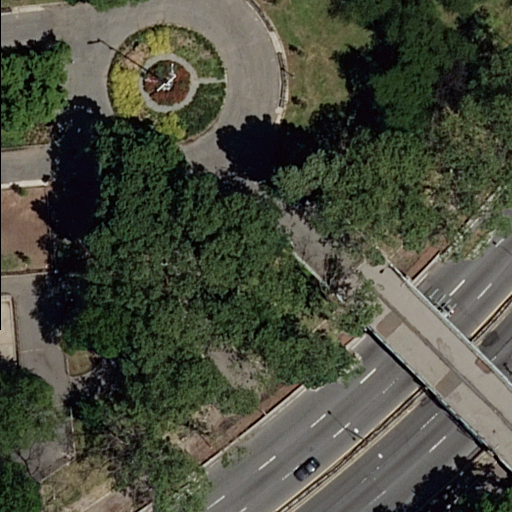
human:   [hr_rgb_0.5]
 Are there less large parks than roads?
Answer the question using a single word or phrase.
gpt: yes

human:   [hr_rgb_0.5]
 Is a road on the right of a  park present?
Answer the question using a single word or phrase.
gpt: yes

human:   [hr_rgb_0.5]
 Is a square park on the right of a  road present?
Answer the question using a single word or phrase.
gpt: no

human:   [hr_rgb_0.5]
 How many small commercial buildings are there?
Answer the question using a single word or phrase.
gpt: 0

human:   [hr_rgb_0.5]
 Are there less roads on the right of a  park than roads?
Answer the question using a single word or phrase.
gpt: yes

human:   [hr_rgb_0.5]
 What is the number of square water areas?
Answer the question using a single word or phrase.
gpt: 0

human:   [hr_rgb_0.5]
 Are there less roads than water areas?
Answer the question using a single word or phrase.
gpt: no

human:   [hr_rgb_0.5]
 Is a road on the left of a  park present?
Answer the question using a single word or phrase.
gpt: yes

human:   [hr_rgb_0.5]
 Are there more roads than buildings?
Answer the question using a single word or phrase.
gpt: yes

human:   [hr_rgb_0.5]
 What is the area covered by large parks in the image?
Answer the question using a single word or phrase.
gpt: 7720m2

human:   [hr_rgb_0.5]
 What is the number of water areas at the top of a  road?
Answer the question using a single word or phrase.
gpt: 0

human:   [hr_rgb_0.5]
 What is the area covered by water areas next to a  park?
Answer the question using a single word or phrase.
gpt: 0m2

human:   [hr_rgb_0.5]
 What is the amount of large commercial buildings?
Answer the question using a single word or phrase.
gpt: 0

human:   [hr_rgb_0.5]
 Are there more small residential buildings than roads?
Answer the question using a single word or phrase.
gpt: no

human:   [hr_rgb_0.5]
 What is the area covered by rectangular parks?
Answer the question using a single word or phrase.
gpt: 7720m2

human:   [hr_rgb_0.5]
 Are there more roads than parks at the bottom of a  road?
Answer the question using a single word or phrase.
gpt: yes

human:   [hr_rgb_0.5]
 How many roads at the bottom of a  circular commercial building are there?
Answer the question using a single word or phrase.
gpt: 0

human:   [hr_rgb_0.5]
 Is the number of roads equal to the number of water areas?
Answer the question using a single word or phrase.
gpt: no

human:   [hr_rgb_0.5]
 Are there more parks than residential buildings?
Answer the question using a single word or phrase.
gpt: yes

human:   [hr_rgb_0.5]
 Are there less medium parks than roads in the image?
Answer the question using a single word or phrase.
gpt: yes

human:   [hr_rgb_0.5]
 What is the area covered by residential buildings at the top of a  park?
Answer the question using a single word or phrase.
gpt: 0m2

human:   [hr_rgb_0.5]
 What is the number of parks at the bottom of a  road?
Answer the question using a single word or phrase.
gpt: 0

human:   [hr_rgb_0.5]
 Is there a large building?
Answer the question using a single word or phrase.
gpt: no

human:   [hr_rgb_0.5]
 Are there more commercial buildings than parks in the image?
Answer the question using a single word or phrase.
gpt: no

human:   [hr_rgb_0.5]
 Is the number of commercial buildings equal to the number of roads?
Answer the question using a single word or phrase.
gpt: no

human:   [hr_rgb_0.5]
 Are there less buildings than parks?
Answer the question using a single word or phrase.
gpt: yes

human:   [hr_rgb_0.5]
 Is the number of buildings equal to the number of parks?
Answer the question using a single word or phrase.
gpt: no

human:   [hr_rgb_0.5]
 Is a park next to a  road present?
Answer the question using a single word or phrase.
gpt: yes

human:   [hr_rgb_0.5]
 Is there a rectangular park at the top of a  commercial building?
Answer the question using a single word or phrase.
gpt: no

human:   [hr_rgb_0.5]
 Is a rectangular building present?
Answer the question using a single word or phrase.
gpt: no

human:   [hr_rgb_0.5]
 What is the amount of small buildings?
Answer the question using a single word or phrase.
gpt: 0

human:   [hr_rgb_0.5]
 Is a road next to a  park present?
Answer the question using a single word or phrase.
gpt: yes

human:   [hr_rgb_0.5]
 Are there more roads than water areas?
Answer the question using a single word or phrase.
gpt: yes

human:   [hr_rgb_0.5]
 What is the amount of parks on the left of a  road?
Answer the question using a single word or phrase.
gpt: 0

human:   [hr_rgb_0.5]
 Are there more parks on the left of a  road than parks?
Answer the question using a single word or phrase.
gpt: no

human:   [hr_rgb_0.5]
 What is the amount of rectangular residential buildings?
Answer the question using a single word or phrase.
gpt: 0